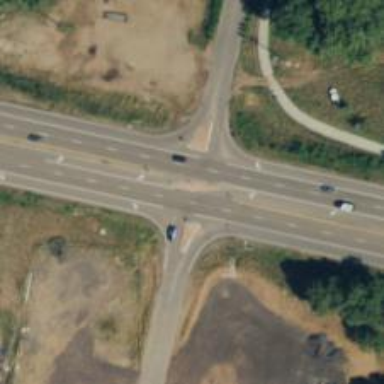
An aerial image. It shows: Trunk link road with asphalt surface.